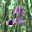
Label: 2